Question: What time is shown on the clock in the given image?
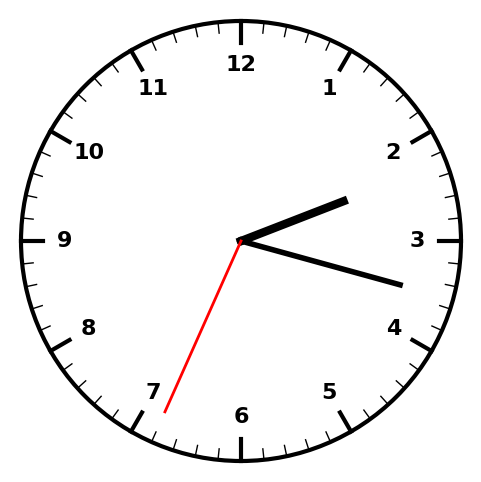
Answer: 02:17:34